Interaction volume radius: 5 \u00c5
Interaction volume height: 10 \u00c5
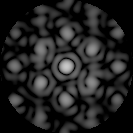
Disorder parameter: 0.4645